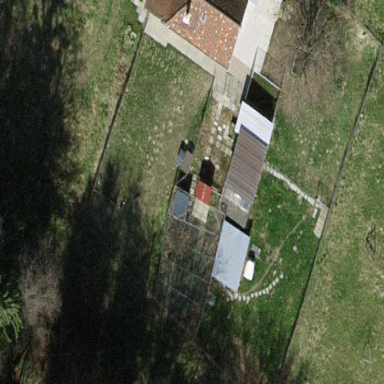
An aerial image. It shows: Farmyard area.